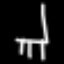
Label: chair